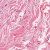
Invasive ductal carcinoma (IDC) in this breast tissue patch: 0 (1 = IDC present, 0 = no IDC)